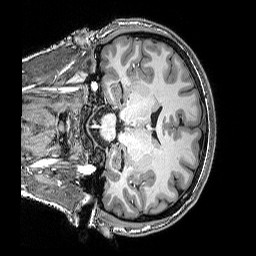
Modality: T1w
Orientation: coronal
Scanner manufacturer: siemens
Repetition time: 2.5 s
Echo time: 0.00341 s